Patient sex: M
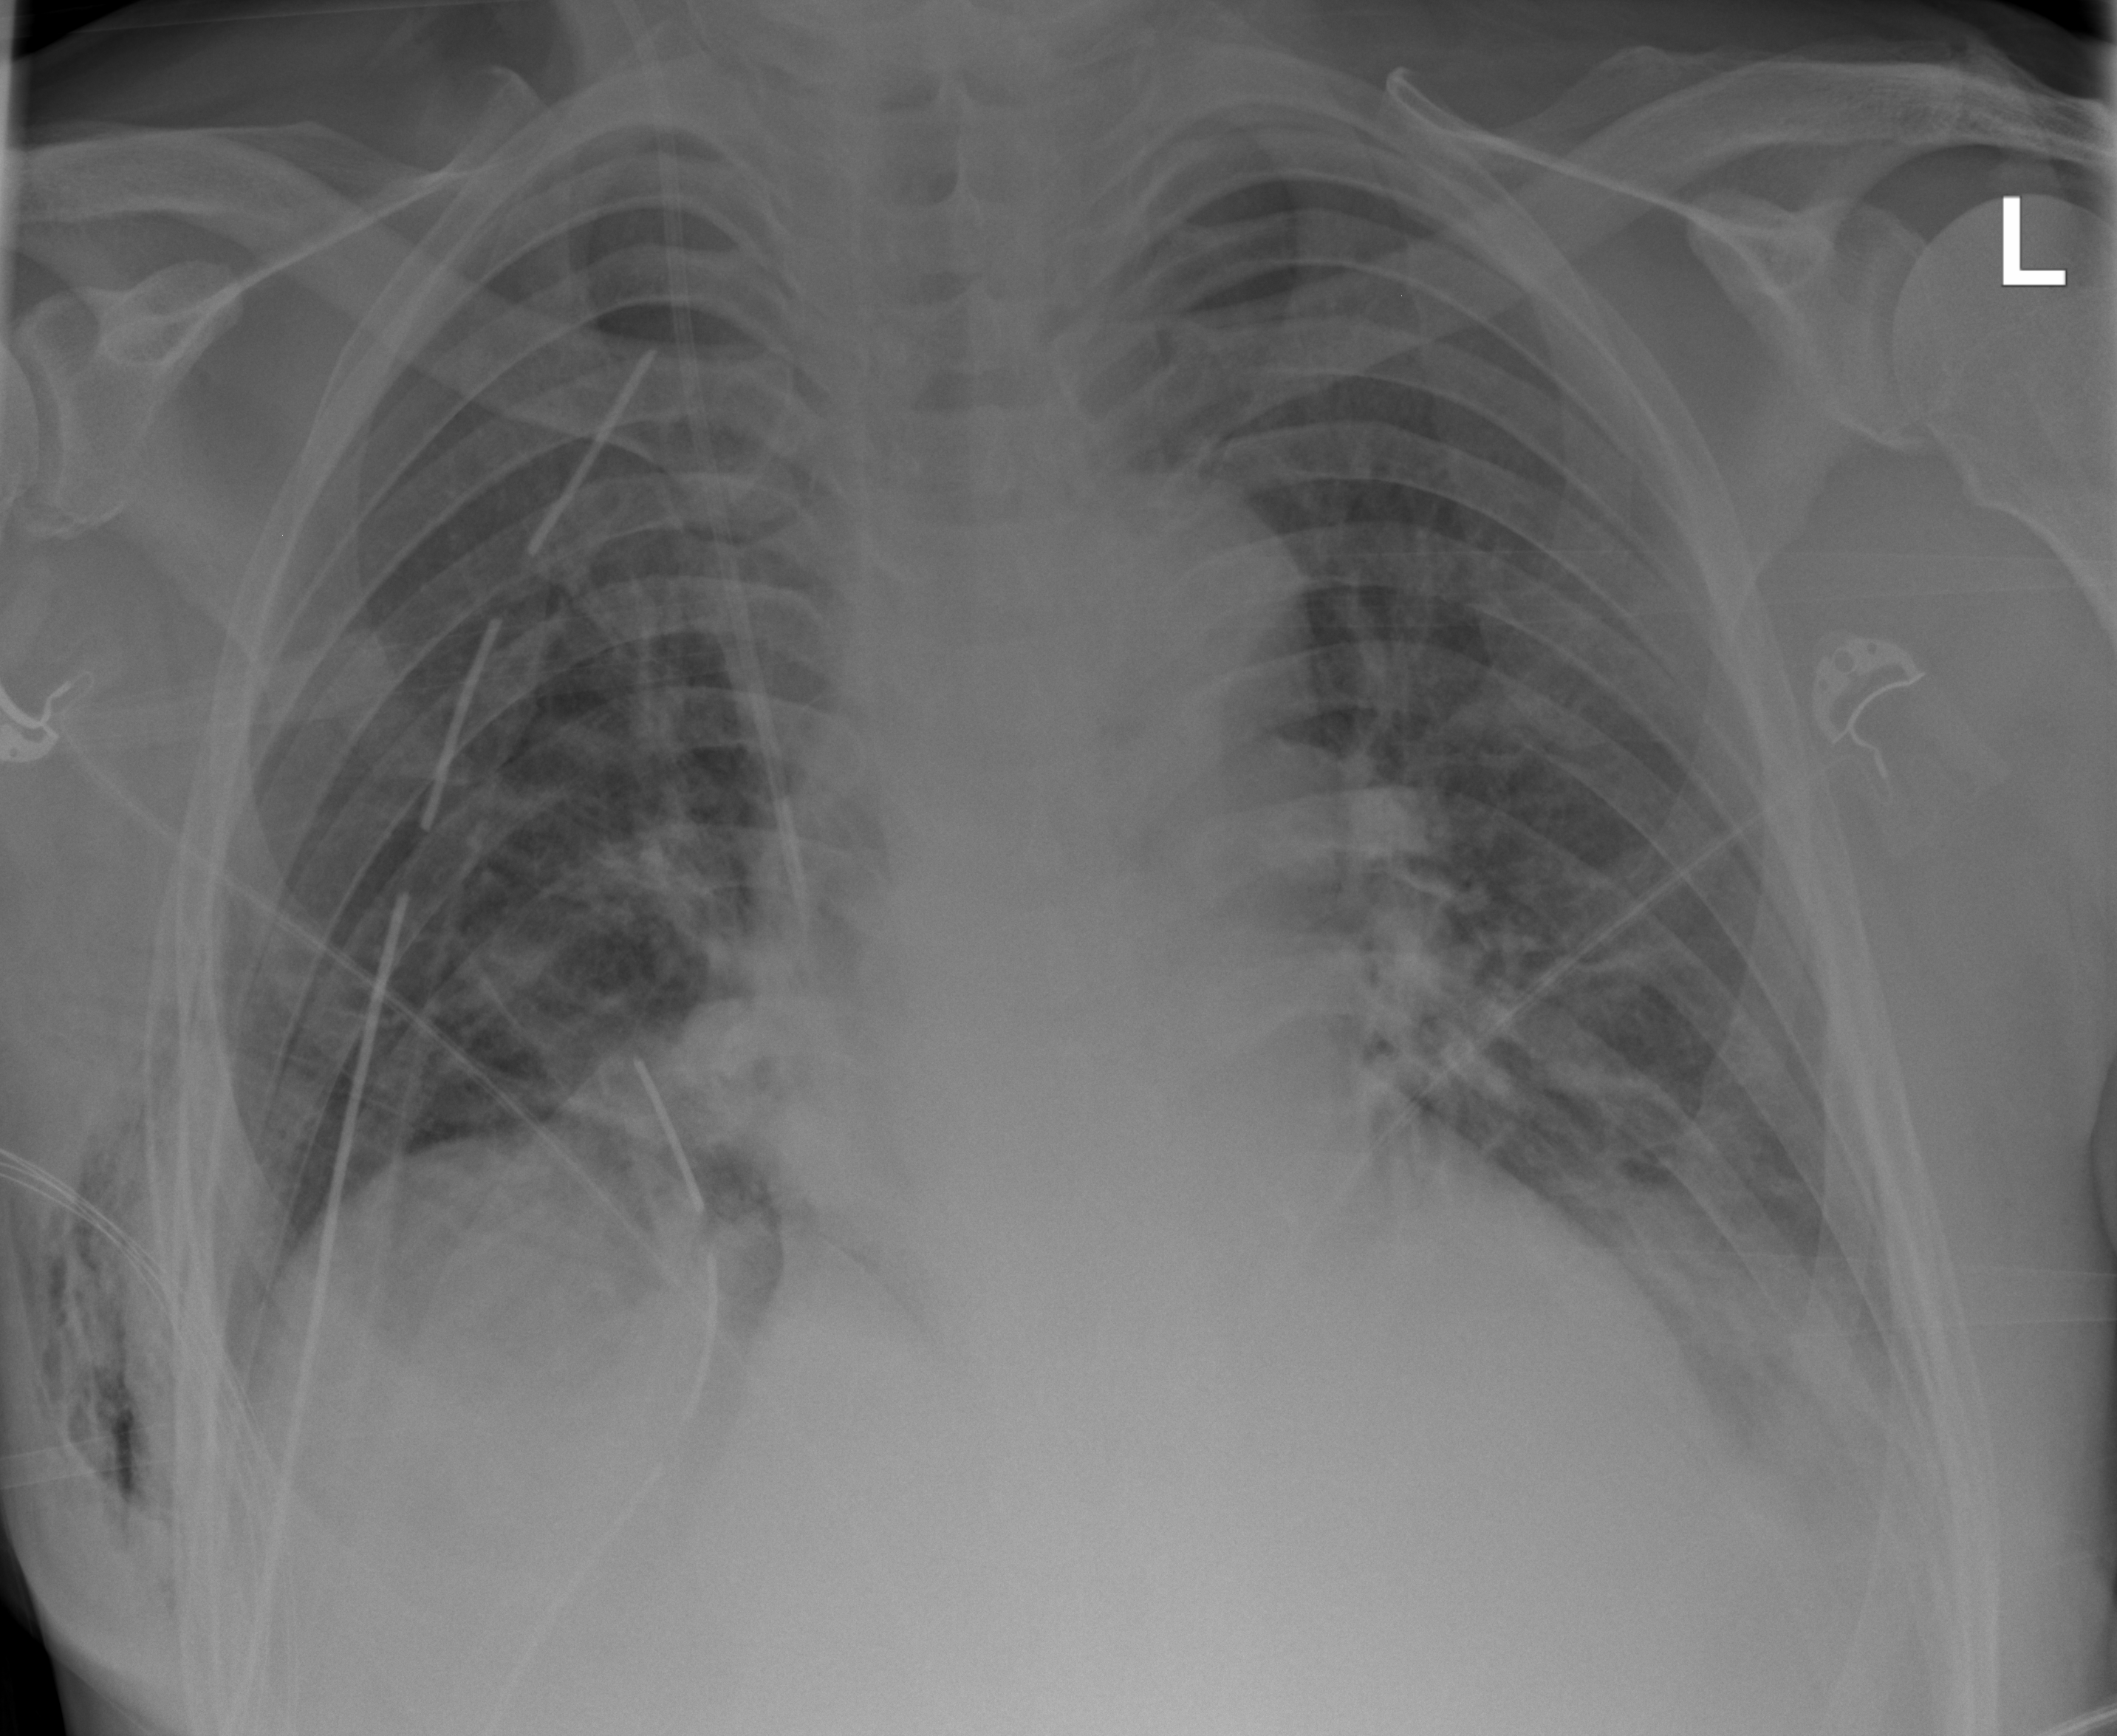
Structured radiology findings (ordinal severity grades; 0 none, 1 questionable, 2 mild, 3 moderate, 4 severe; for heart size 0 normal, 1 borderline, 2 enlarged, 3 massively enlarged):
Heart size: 1
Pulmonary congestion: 0
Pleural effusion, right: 0
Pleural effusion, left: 2
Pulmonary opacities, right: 0
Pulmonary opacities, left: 0
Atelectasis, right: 2
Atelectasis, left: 2